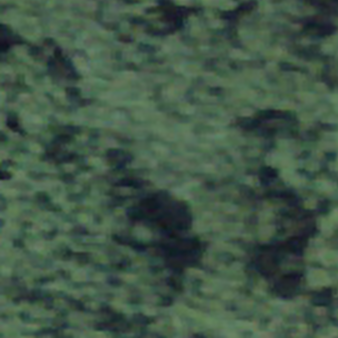
Label: other